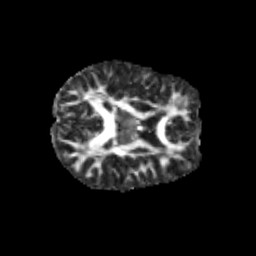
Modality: FA
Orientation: axial
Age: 11
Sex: female
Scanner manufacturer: siemens
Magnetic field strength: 3 T
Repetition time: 3.8 s
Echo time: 0.07 s